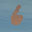
Label: 6